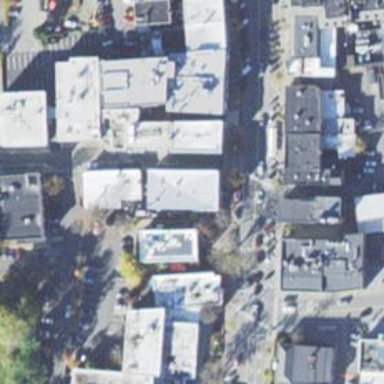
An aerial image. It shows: Alley classified as service road.